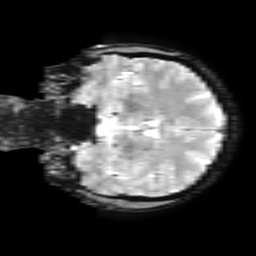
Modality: T2starw
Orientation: coronal
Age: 33
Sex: female
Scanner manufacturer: ge
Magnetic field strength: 3 T
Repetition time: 0.65 s
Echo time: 0.02 s